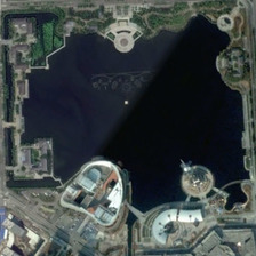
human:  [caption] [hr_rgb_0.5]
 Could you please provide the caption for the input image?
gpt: The roads and gardens around the pond park

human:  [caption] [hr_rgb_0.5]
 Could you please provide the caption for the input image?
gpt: There are three roads and several buildings around a pond in the park.

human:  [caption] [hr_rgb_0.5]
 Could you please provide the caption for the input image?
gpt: The park has three roads and several buildings around the pond.

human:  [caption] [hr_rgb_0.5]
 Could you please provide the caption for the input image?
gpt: three streets and several buildings are around a pond in a park.

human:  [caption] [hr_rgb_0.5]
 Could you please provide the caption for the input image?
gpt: Three roads and several buildings are to the REDOR of a Lake in a park.